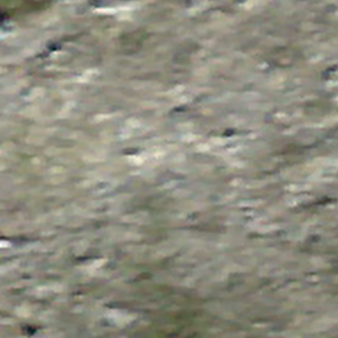
Label: other